Question: I have this code that overlaps within the box range and I am wondering how can I line break when it overlaps within the box range.
Html:
'''
<%
for(Notification n: notifications) {
%>
<li>
<a href="#">
<span class="message">
<%=n.getMessage()%>
</span>
<span class="subject">
<span class="time">
<%=n.getTime()%>
</span>
</span>
</a>
</li>
<%}%>
'''
Image:

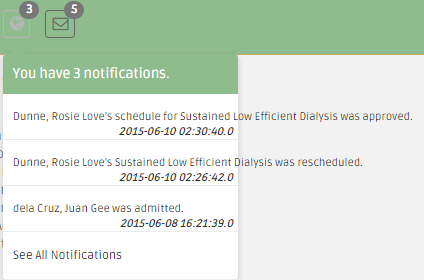
Answer: Not sure why the link isn't loading,
but you can use CSS
'''
<div>
<h4>aaaaaaaaaaaaaaaaaaaaaaaaaaaaaaaaaaaaaaaaaaaaaaaa<h4>
</div>
div {width: 100px;border: 1px solid red;word-wrap: break-word}
'''
or JS
'''
string = 'aaaaaaaaaaaaaaaaaaaaaaaaaaaaaaaaaaaaaaaaaaaaaaa'
string = string.replace(/(.{1,20})/g, '$1<br/>')
document.write(string);
'''
CSS would be the better option
<URL>